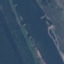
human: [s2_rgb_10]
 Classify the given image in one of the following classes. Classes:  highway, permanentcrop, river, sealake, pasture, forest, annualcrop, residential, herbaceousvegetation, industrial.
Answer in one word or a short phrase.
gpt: River